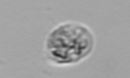
Label: Amoeba